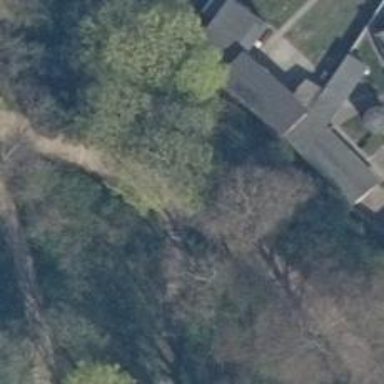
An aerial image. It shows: Path.